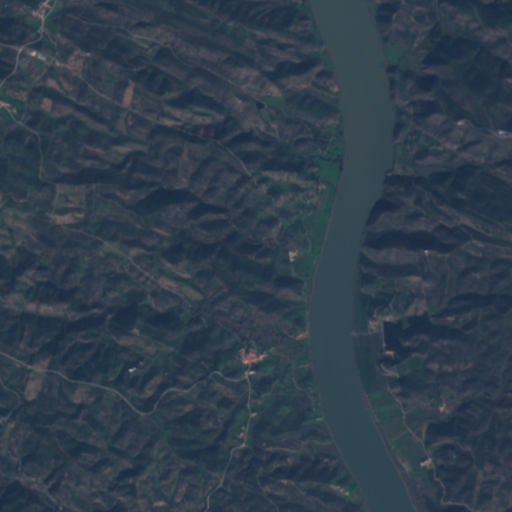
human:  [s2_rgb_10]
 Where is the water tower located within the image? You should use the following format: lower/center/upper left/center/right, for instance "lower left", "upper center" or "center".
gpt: The water tower is located in the upper left of the image.
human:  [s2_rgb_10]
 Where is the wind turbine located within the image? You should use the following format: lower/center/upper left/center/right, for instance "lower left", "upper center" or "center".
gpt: The wind turbine is located in the upper right of the image.
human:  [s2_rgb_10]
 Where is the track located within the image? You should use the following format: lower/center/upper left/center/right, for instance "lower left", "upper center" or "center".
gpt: There is no track in the image.